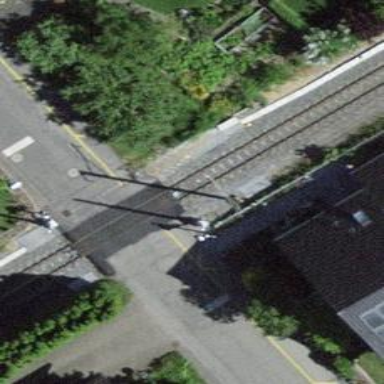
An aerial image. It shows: Level crossing along the railway.